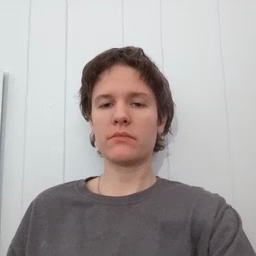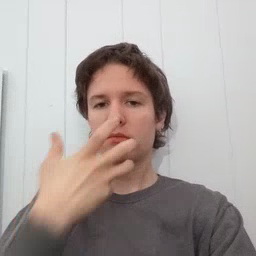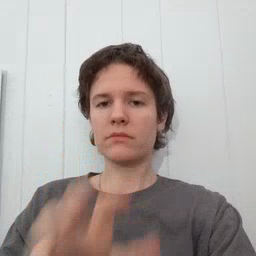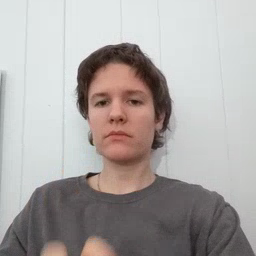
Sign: hot